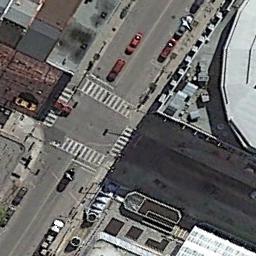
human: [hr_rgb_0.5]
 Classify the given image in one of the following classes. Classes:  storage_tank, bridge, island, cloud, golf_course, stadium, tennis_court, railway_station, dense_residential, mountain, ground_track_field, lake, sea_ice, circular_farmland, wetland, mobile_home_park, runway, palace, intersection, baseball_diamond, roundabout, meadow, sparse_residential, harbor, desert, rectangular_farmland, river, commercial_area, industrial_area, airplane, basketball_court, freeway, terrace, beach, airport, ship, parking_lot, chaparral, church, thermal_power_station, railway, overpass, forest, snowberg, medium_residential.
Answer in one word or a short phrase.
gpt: intersection